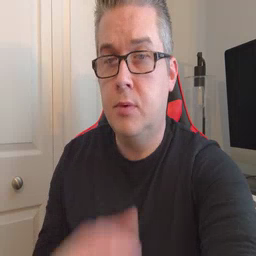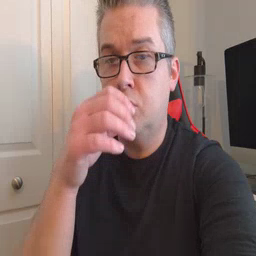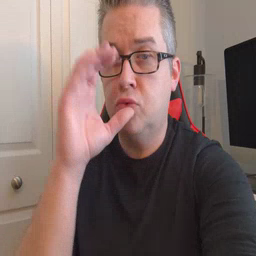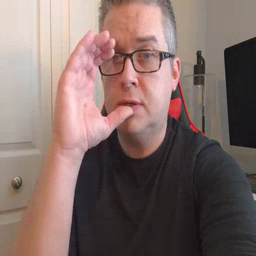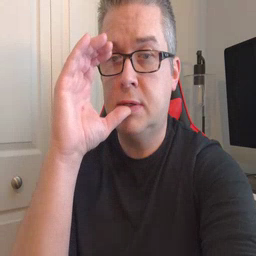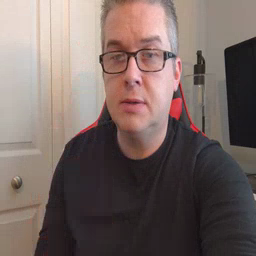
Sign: drink